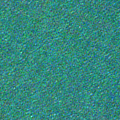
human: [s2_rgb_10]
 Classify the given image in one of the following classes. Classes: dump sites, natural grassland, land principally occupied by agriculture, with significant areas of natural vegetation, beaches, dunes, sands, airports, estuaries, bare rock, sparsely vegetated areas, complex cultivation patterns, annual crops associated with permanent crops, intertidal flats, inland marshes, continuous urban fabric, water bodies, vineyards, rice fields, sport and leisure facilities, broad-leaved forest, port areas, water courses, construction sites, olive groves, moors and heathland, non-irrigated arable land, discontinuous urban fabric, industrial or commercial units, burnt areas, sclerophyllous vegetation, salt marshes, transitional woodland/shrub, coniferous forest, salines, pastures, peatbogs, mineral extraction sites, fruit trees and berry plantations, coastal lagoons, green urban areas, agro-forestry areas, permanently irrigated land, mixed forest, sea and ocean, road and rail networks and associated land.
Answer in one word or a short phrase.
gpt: sea and ocean